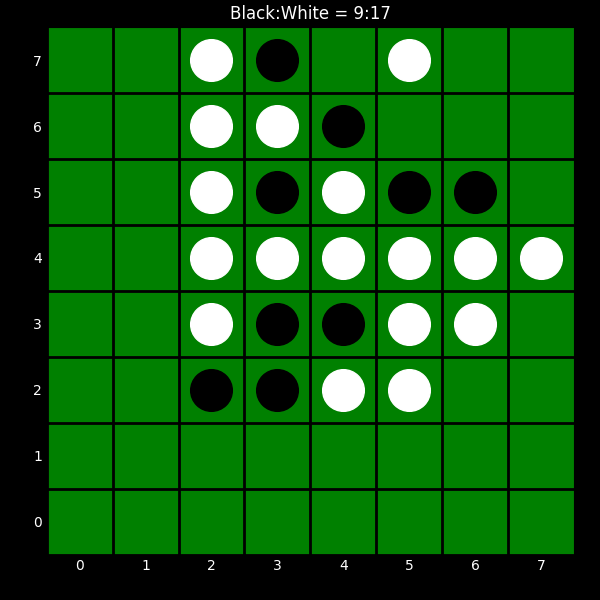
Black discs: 9
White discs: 17